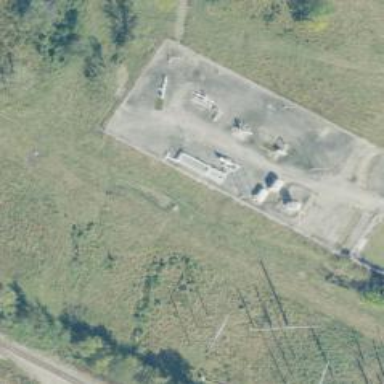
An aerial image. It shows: Industrial substation enclosed by fence.